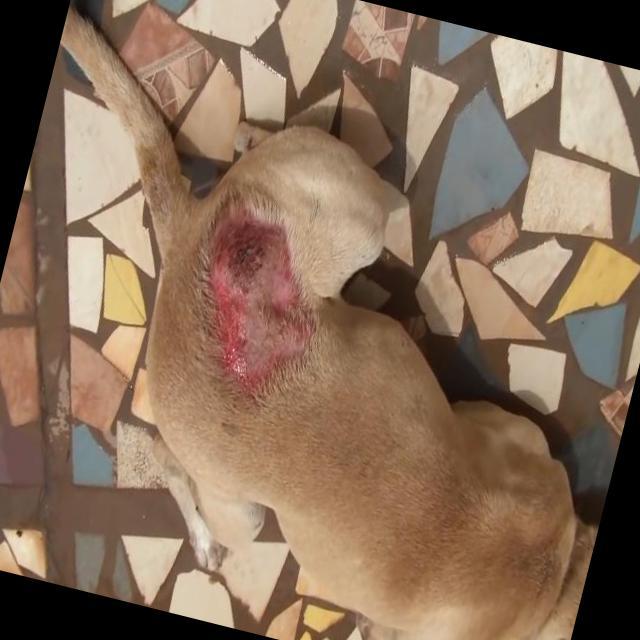
Canine dermatitis — inflammation of the skin presenting with erythema, pruritus, papules, and excoriation. May be allergic, contact, or atopic in origin.